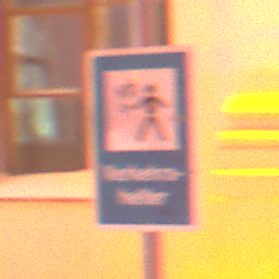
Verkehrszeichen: Verkehrshelfer
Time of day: Night
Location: Outdoor (Urban)
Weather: Overcast
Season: Winter
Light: Artificial